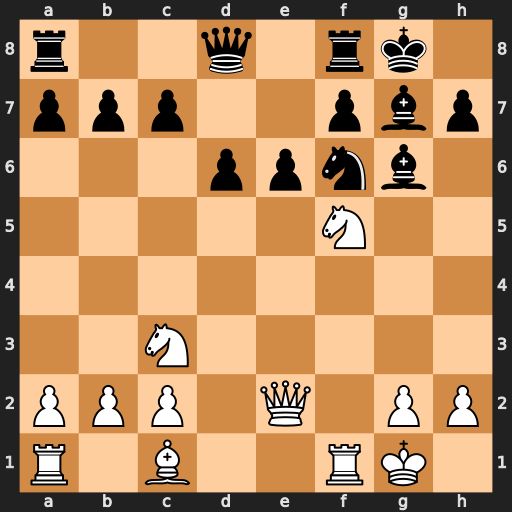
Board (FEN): r2q1rk1/ppp2pbp/3ppnb1/5N2/8/2N5/PPP1Q1PP/R1B2RK1
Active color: w
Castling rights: -
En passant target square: -
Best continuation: Nxg7 Kxg7 Bg5